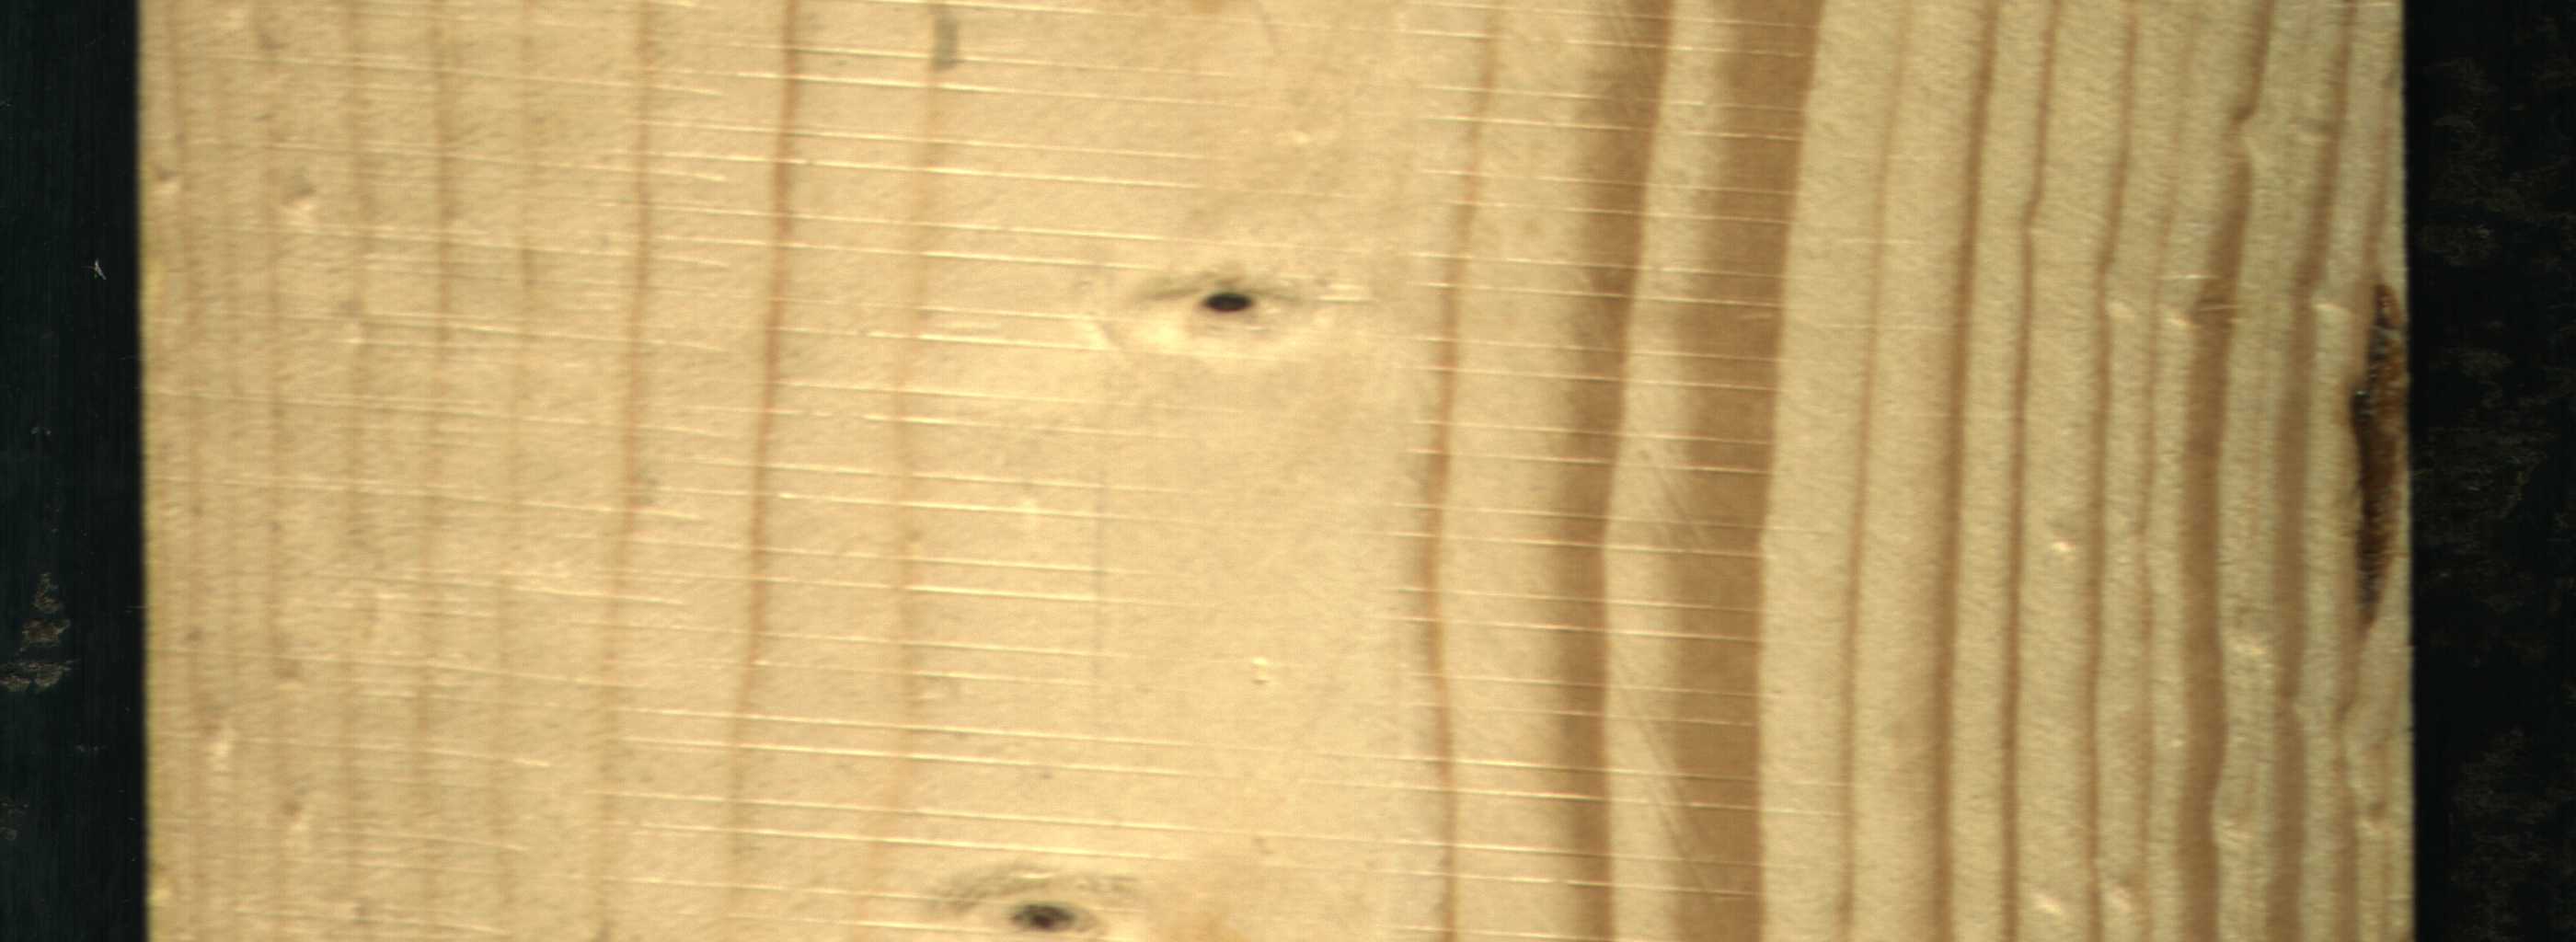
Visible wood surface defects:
resin
Dead_Knot
Dead_Knot